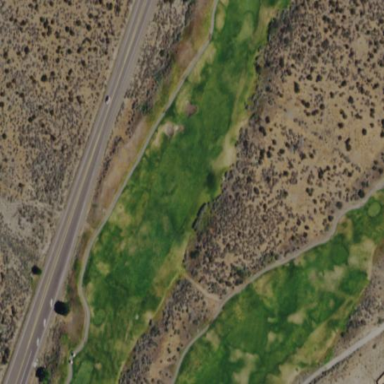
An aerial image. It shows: Area of rough grass used for golf.